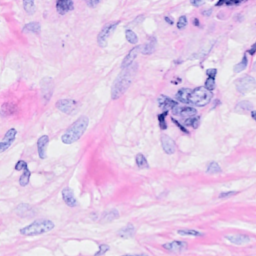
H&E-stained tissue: Breast